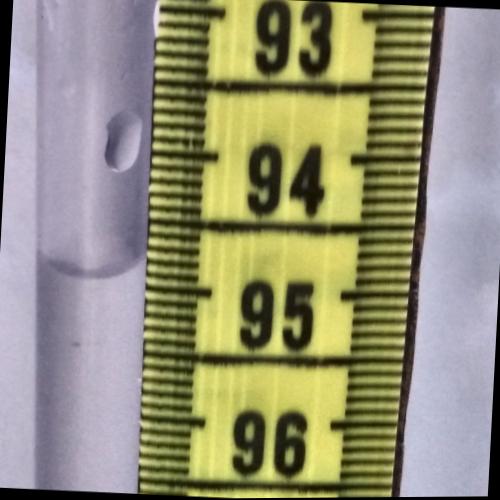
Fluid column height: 94.9 cm